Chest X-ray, PA view. Patient: 53 years old, sex F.
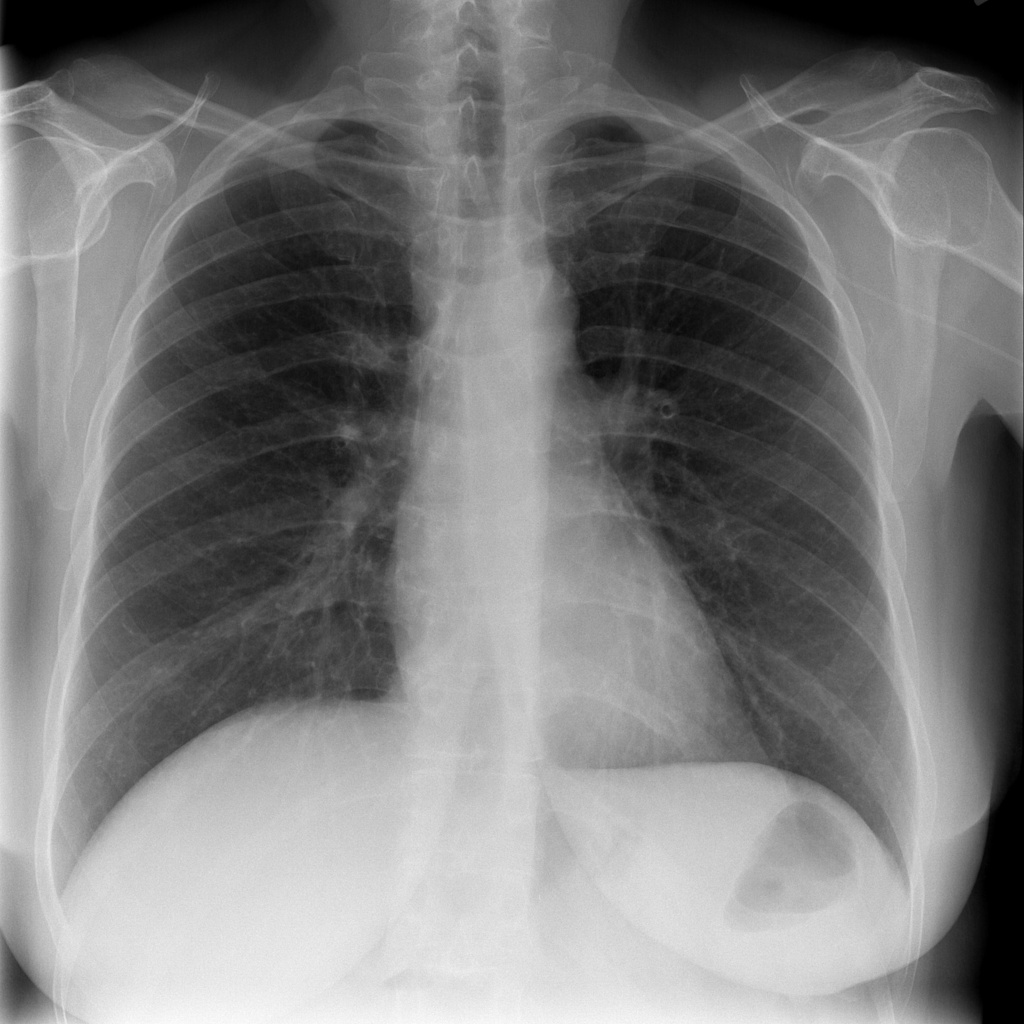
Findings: No Finding